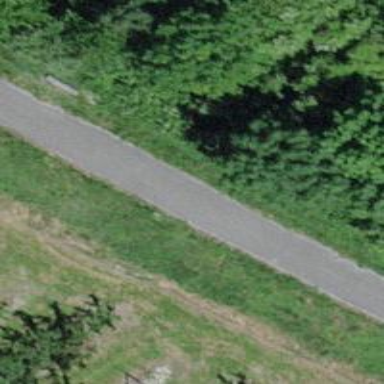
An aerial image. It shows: Asphalt service road.